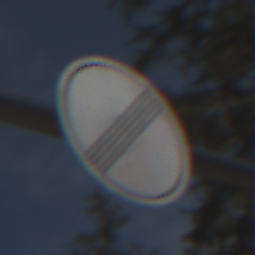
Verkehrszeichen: EndeSaemtlicherBegrenzungen
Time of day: Midday
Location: Outdoor (Nature)
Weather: PartlyCloudy
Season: NotSpecified
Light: Natural